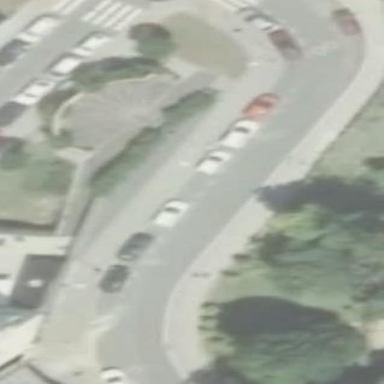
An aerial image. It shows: Pedestrian road.